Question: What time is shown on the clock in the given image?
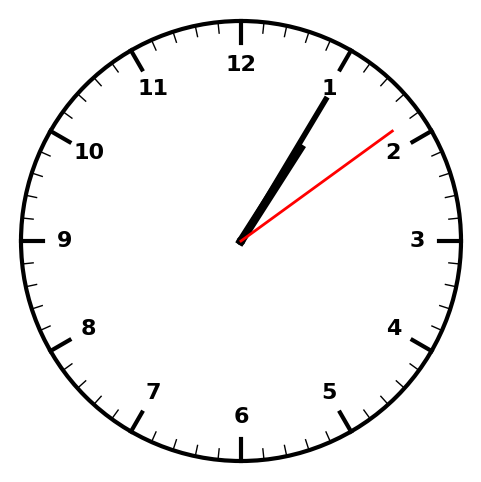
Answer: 01:05:09